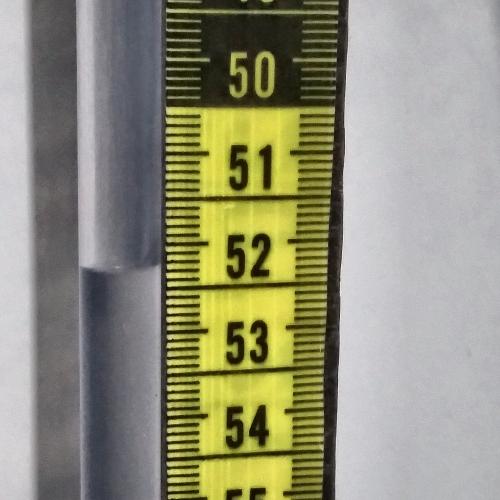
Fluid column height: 52.3 cm